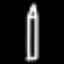
Label: pencil